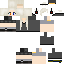
A female human skin with pale skin, wearing blonde bald dressed in a blue tshirt and black shorts, featuring a closed mouth.